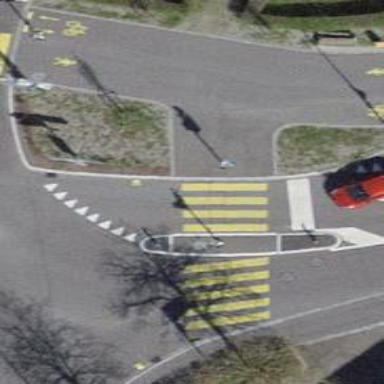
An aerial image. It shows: Uncontrolled crossing with pedestrian island.